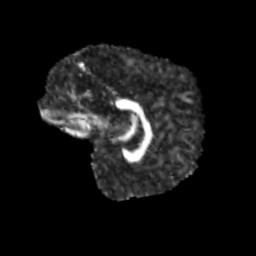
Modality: FA
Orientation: sagittal
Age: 11
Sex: male
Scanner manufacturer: siemens
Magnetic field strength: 3 T
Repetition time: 3.8 s
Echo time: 0.07 s